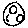
Label: moon